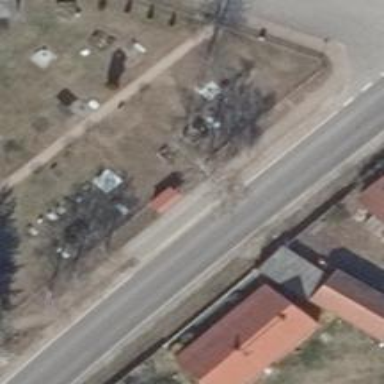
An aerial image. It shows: Public transport shelter.